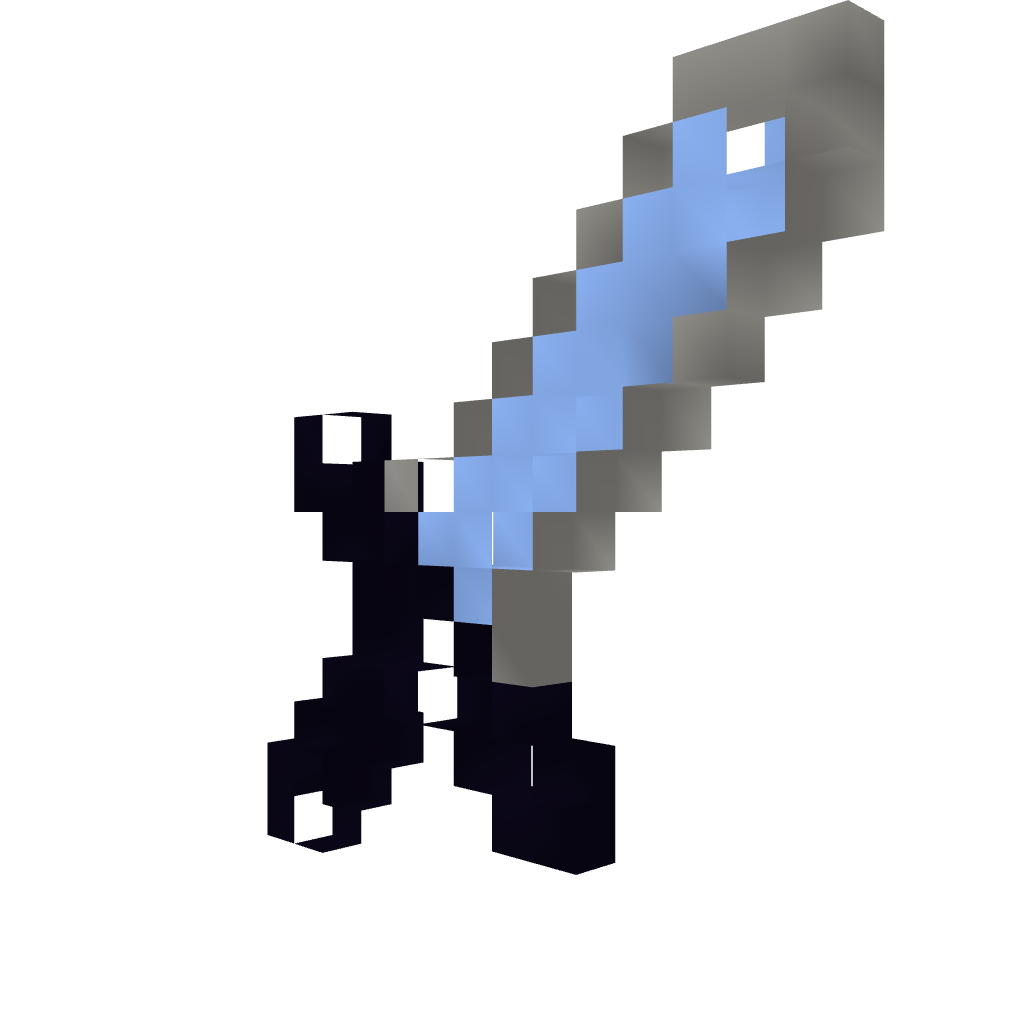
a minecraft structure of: Ice sword